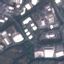
Label: Industrial